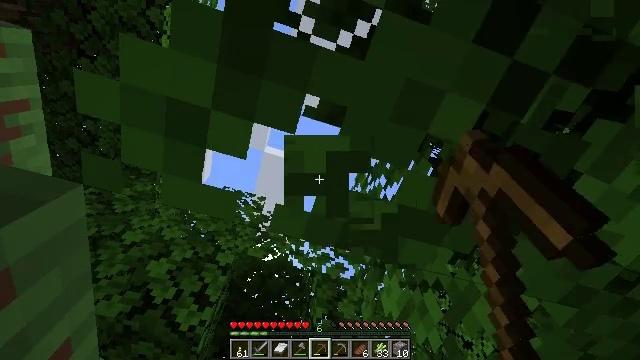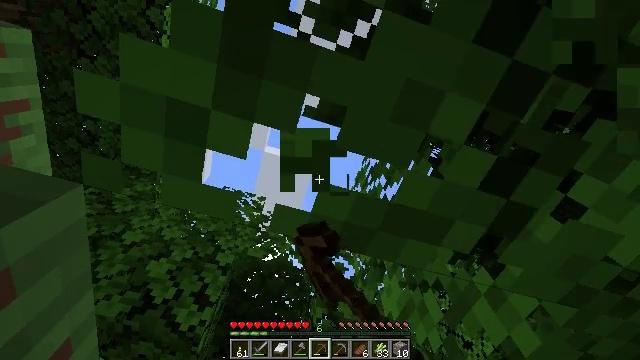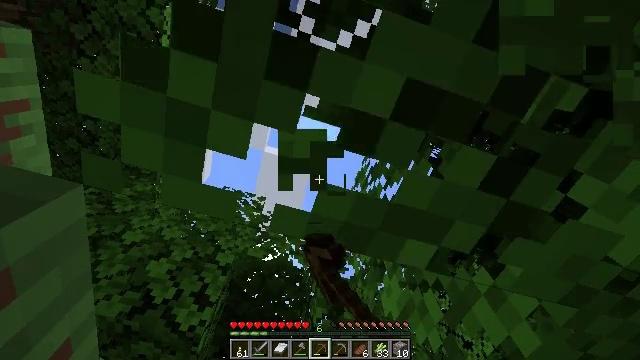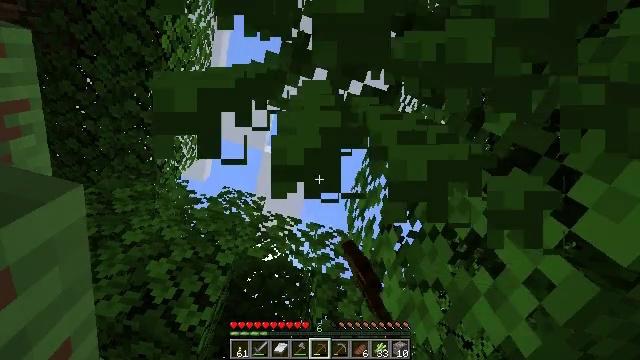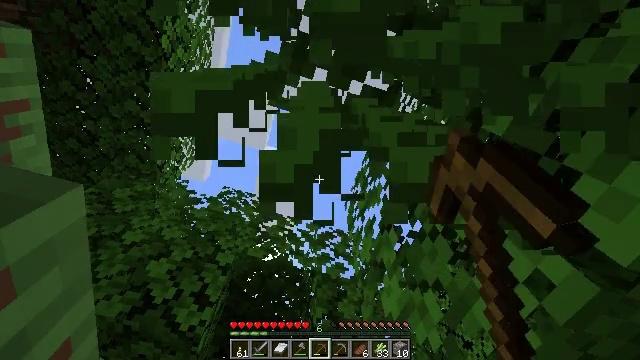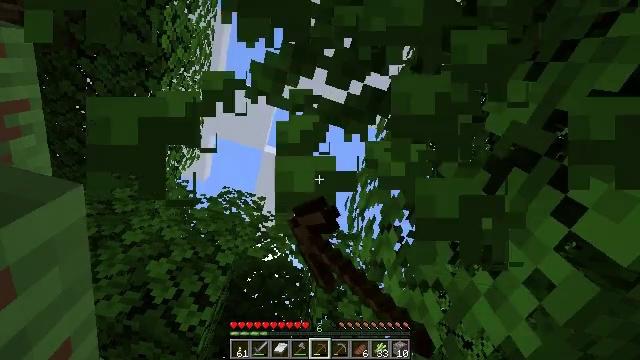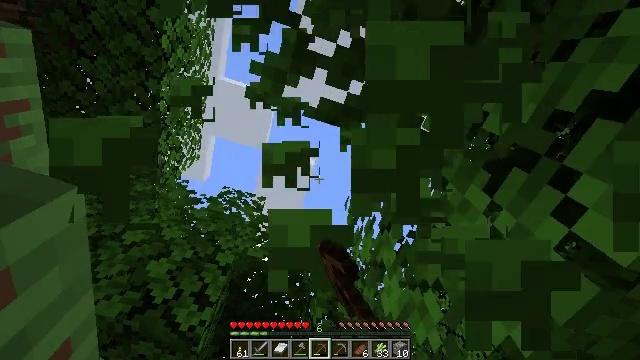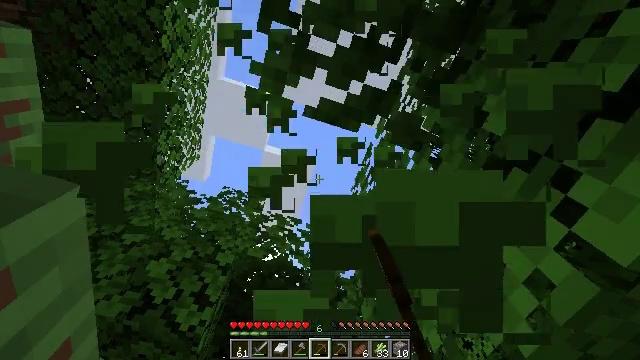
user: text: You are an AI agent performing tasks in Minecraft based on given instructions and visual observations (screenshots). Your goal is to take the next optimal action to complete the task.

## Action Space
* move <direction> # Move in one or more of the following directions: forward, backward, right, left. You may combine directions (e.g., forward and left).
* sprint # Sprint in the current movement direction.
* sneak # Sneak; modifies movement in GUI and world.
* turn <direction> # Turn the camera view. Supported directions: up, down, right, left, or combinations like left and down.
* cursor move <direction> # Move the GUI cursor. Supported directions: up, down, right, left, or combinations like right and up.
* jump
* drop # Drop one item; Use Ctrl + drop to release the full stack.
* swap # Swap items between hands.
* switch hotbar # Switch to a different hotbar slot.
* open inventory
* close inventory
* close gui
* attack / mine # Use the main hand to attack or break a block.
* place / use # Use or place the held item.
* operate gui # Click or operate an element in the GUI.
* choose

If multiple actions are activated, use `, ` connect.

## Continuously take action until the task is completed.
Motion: motion action
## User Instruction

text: Collect some oak leaves.
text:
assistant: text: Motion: attack / mine
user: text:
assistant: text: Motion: attack / mine
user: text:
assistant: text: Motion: attack / mine
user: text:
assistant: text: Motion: attack / mine
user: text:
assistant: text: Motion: attack / mine
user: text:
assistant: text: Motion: attack / mine
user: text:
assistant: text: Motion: attack / mine
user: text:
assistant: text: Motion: attack / mine